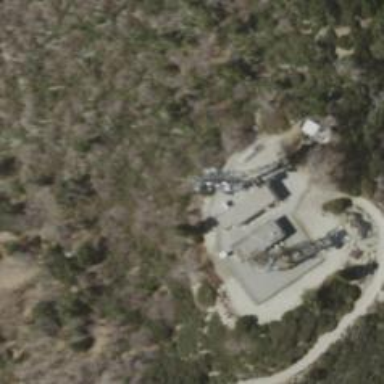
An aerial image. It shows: Communications site that is man-made.